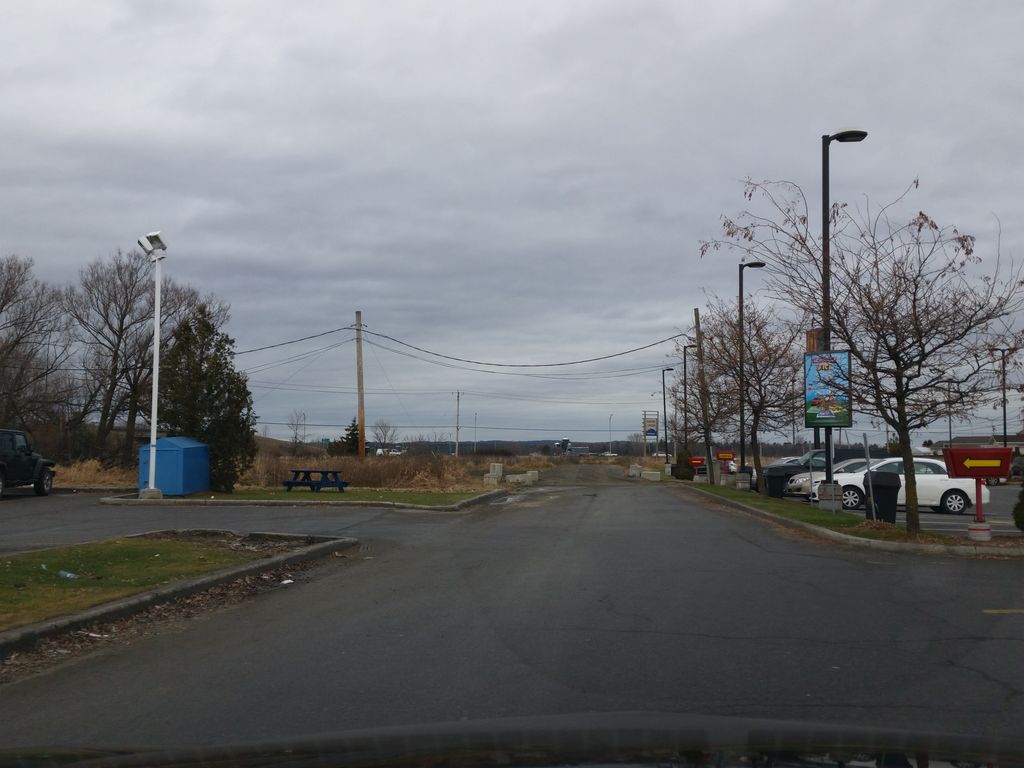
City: ottawa-gatineau